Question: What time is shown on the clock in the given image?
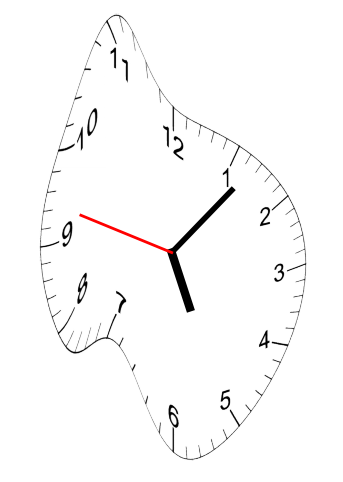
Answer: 05:06:47